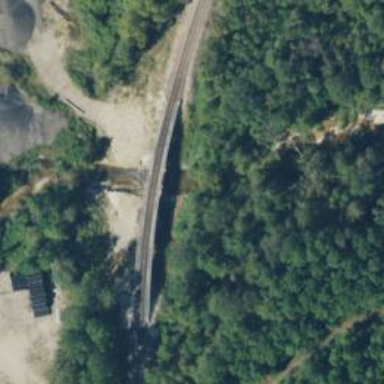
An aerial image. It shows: Bridge over railway line.